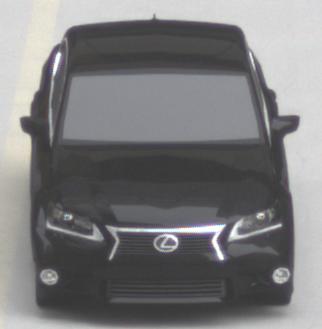
Make: Lexus
Model: GS 250
Detailed model: GS (L10)
Model produced from: 2012/06
Model produced until: 2013/12
Doors: 4
Color: black
Road condition: dry road
Daytime: midday
Contrast: low contrast